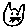
Label: cat